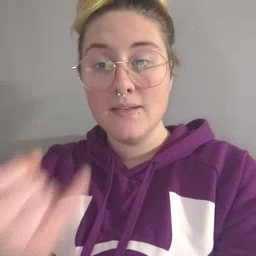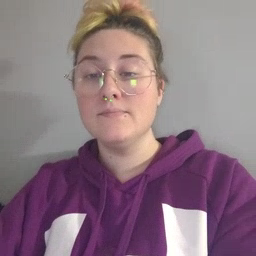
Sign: pajamas